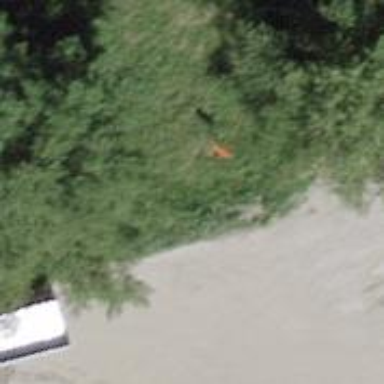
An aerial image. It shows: Pole supporting pipeline marker with roof cover.